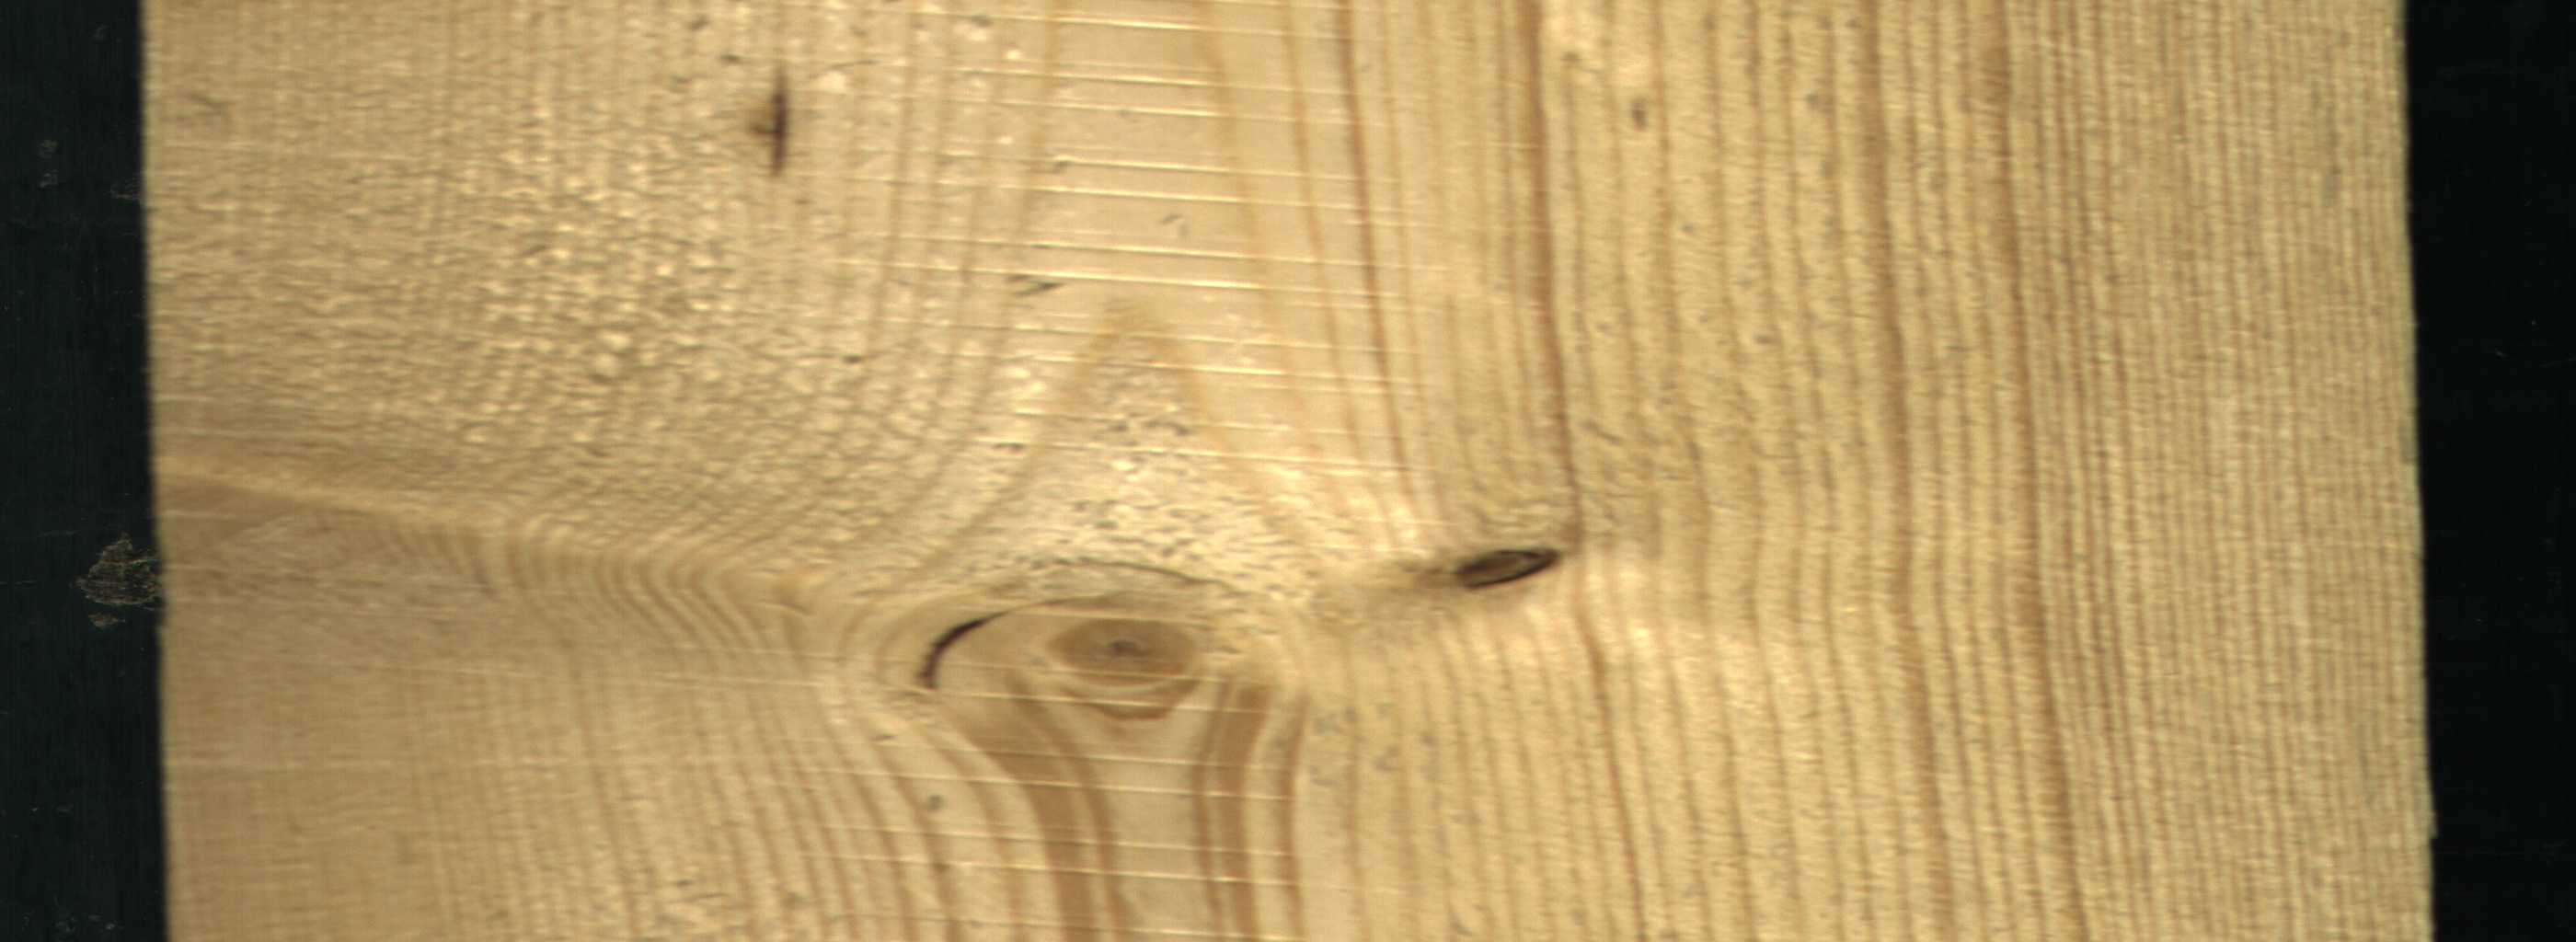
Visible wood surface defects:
resin
resin
Dead_Knot
Live_Knot